Question: I have trouble updating a set of values in my cloud code. I have tried '.save()' seperately and '.saveAll()' but the class doesn't get updated in Parse and I get errors returned.
What I am trying to do is to get all messages from class 'ChatMessages' which has a pointer to the Parse user and 'Chat' class. When the method is called, the class column 'readAt' needs to be updated to the current date. I call my method from an iOS (objective-C) app.
This is the latest version of my method:
'''
Parse.Cloud.define("markChatAsReadForRoomAndUser", function(request, response) {
var errorMsg;
var roomName;
var _ = require('underscore.js');
var userPointer = new Parse.User.current();
if (!request.params.roomName) {
errorMsg = "Chat room needs to be identified";
} else {
roomName = request.params.roomName;
}
console.log("Checking chats for userID: " + userPointer.id);
if (!userPointer.id) {
var emptyUserMsg = "User has to be provided";
if (errorMsg) {
errorMsg = errorMsg + emptyUserMsg;
} else {
errorMsg = emptyUserMsg;
};
}
if (errorMsg) {
response.error(errorMsg);
}
var chatQuery = new Parse.Query("Chat");
chatQuery.equalTo("roomName", roomName);
chatQuery.find({
success: function(results) {
if (results.length > 0) {
var chat = results[0];
console.log("Found chat with ID: "+chat.id);
var chatMessagesQuery = new Parse.Query("ChatMessage");
chatMessagesQuery.equalTo("chat", chat);
chatMessagesQuery.notEqualTo("fromUser", userPointer);
chatMessagesQuery.equalTo("readAt", undefined);
chatMessagesQuery.find().then(function(chatMessagesQueryResults) {
_.each(chatMessagesQueryResults, function(result) {
result.set("readAt", new Date());
console.log("Setting readAt for chat message " + result.id + " which has toUser " + result.get("toUser"));
});
return Parse.Object.saveAll(chatMessagesQueryResults,{
success: function(list) {
console.log("Success updating objects");
},
error: function(error) {
console.log("Error updating objects: " + error);
},});
}).then(function(results) {
response.success(results);
console.log("Update for reatAt for chat is successfull");
}, function(error) {
response.error(error);
console.log(error);
});
} else {
response.error("No rooms found");
console.log("No rooms found");
}
},
error: function(error) {
response.error("Room name not found");
console.log(error);
}
});
});
'''
Log output:
'''
E2015-07-19T09:13:48.483Z]v337 Ran cloud function markChatAsReadForRoomAndUser for user CZwQL4y751 with:
Input: {"roomName":"room_czwql4y751_uoc7rjxwpo"}
Result: {"code":101,"message":"object not found for update"}
I2015-07-19T09:13:48.540Z]Checking chats for userID: CZwQL4y751
I2015-07-19T09:13:48.593Z]Found chat with ID: gfvAkirqTs
I2015-07-19T09:13:48.647Z]Setting readAt for chat message ZiWUIdUtUm which has toUser undefined
I2015-07-19T09:13:48.648Z]Setting readAt for chat message YHEBLpR04U which has toUser undefined
I2015-07-19T09:13:48.649Z]Setting readAt for chat message 0wZ4LQd8ZC which has toUser undefined
I2015-07-19T09:13:48.650Z]Setting readAt for chat message MYsYGyXI0k which has toUser undefined
I2015-07-19T09:13:48.751Z]Error updating objects: [object Object]
I2015-07-19T09:13:48.752Z]{"code":101,"message":"object not found for update"}
E2015-07-19T09:13:49.042Z]v337 Ran cloud function markChatAsReadForRoomAndUser for user CZwQL4y751 with:
Input: {"roomName":"room_czwql4y751_uoc7rjxwpo"}
Result: {"code":101,"message":"object not found for update"}
'''
Class:

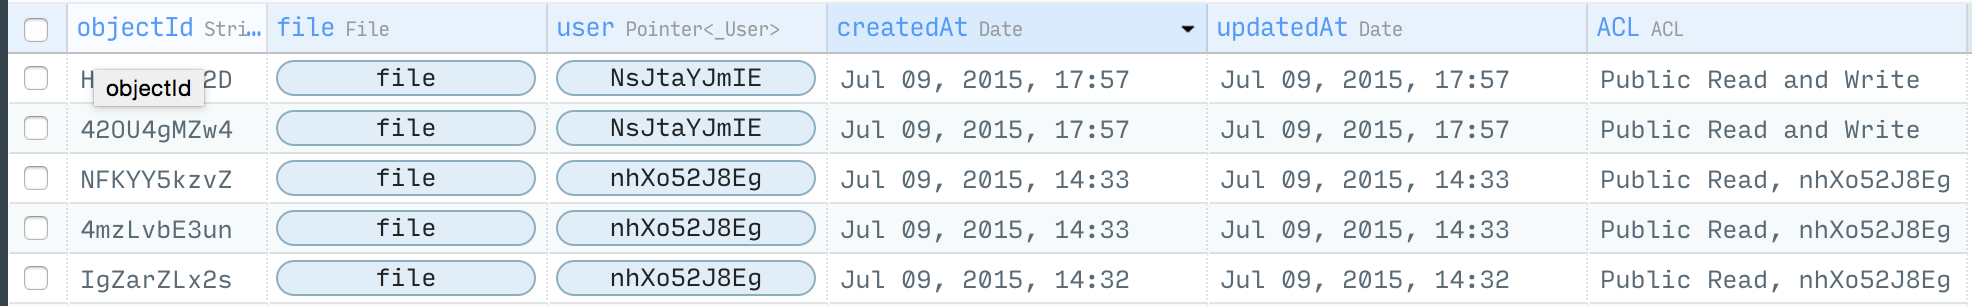
Answer: The query can be vastly simplified by making a chatMessages query relational to chats matching the user and room criteria. The code structure can be improved by not mixing callback and promise styles, and by separating logical chunks into small, promise-returning functions.
Stripping away some of the debug instrumentation you added, we get (untested, of course)...
'''
function unreadChatMessagesInRoom(roomName, excludeUser) {
var query = new Parse.Query("ChatMessage");
query.notEqualTo("fromUser", excludeUser);
query.doesNotExist("readAt");
var chatQuery = new Parse.Query("Chat");
chatQuery.equalTo("roomName", roomName);
query.matchesQuery("chat", chatQuery);
return query.find();
}
Parse.Cloud.define("markChatAsReadForRoomAndUser", function(request, response) {
var _ = require('underscore.js');
var user = request.user;
unreadChatMessagesInRoom(request.params.roomName, user).then(function(chatMessages) {
console.log(chatMessages.length + " chat messages found");
_.each(chatMessages, function(chatMessage) {
chatMessage.set("readAt", new Date());
});
return Parse.Object.saveAll(chatMessages);
}).then(function(results) {
response.success(results);
}, function(error) {
response.error(error);
});
});
'''